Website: macys
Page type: customer-info-address
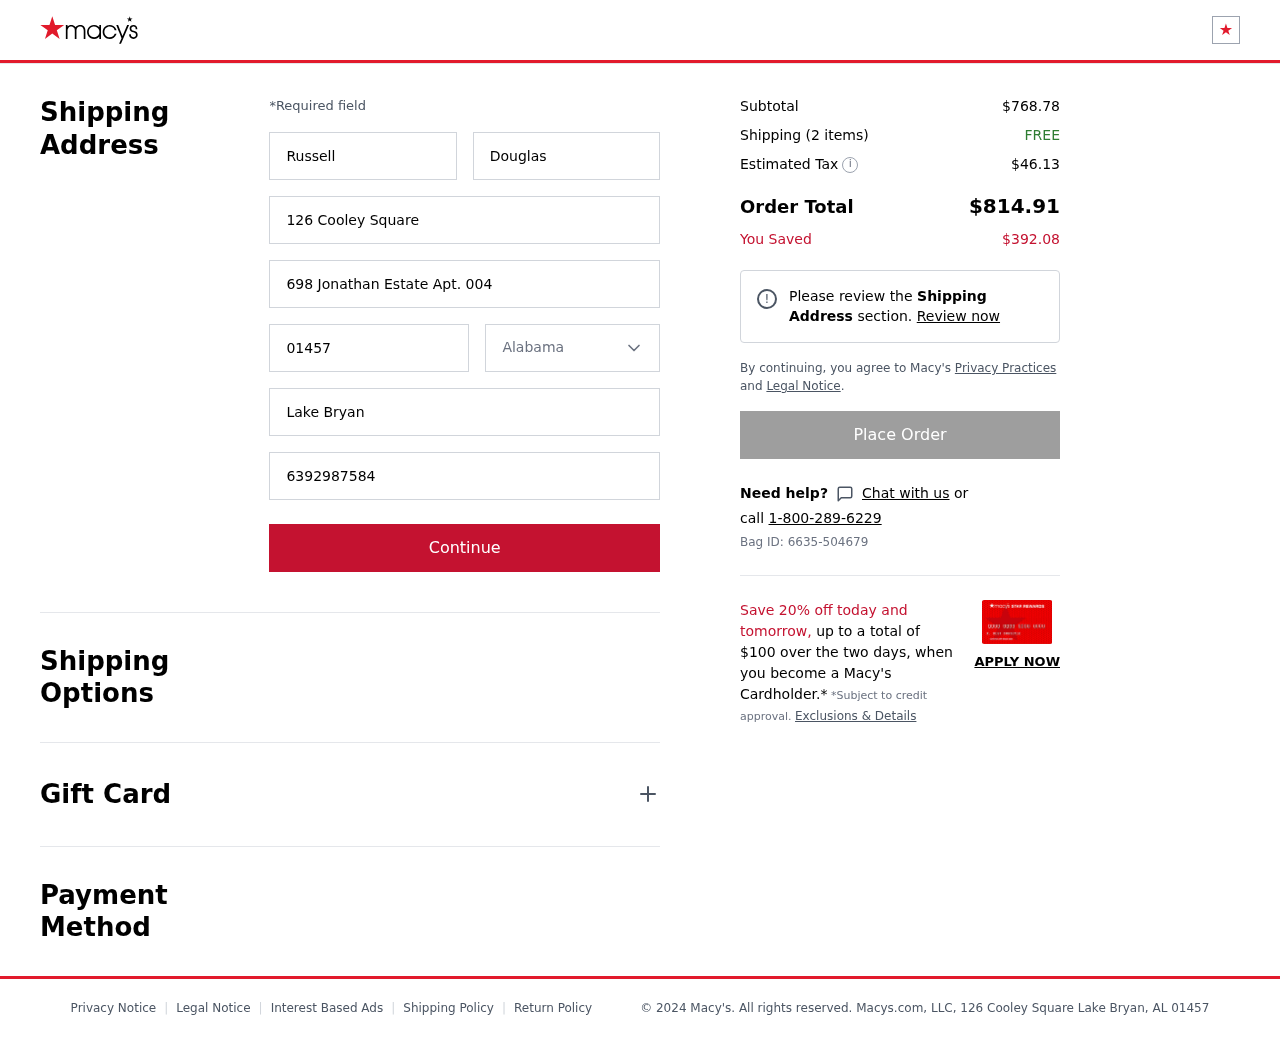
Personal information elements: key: PII_CITY
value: Lake Bryan
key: PII_FIRSTNAME
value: Russell
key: PII_LASTNAME
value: Douglas
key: PII_PHONE
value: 6392987584
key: PII_POSTCODE
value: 01457
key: PII_STATE
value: Alabama
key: PII_STREET
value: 126 Cooley Square
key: PII_STREET2
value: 698 Jonathan Estate Apt. 004
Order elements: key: ORDER_SUBTOTAL
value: $768.78
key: ORDER_NUM_ITEMS
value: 2
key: ORDER_SHIPPING_COST
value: FREE
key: ORDER_TAX
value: $46.13
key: ORDER_TOTAL
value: $814.91
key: ORDER_SAVINGS
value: $392.08
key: ORDER_BAG_ID
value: Bag ID: 6635-504679